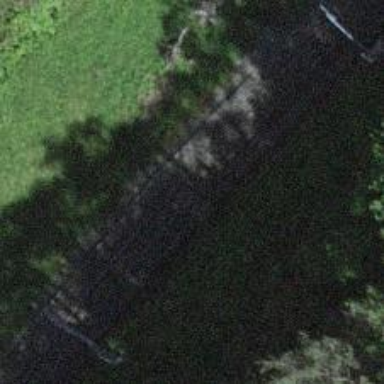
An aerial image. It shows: Single electrified narrow-gauge railway track.